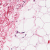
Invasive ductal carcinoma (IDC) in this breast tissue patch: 0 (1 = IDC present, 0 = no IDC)